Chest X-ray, AP view. Patient: 68 years old, sex M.
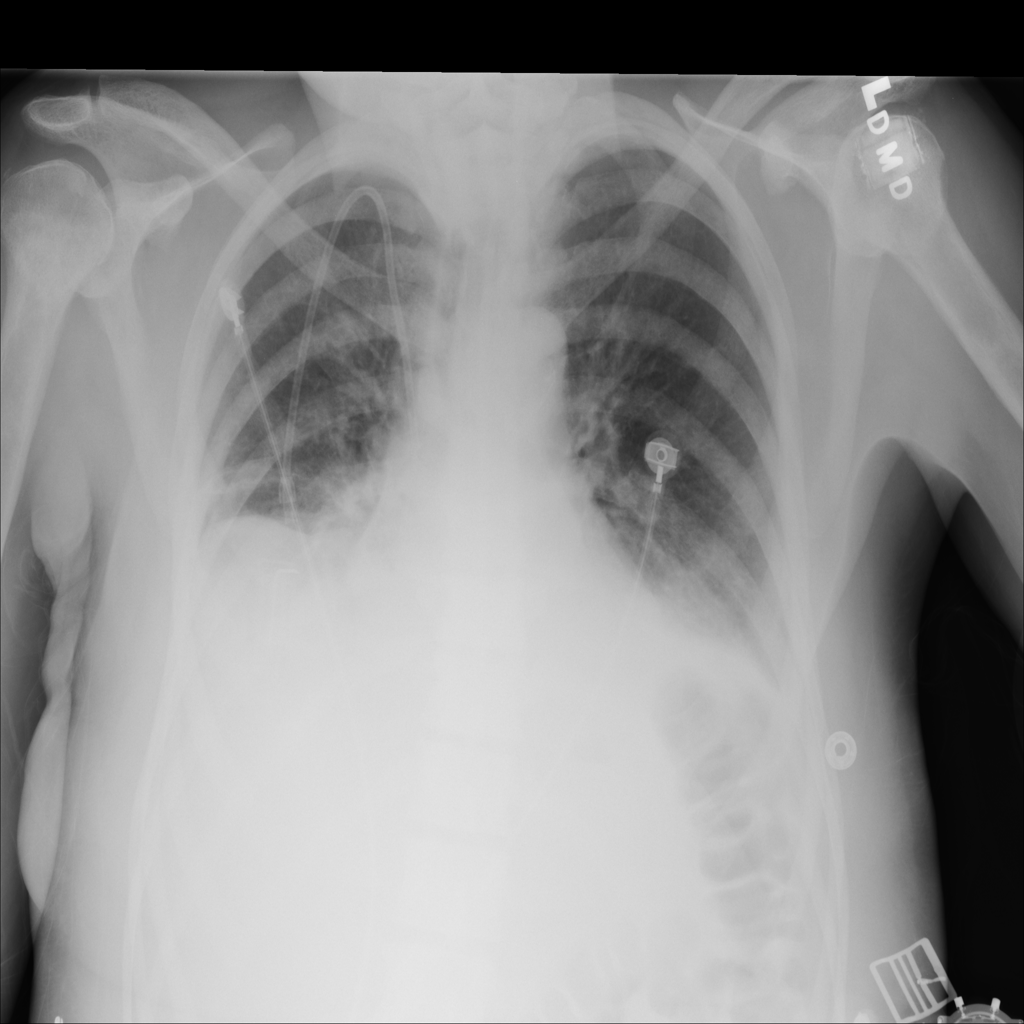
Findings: Effusion